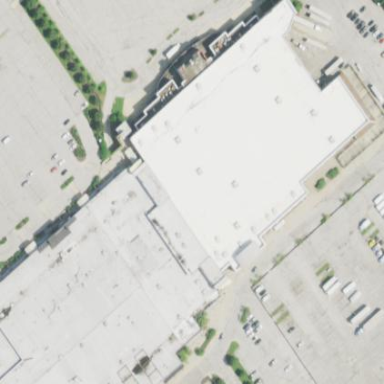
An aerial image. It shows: Mall building.